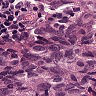
Metastatic tissue present: yes